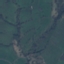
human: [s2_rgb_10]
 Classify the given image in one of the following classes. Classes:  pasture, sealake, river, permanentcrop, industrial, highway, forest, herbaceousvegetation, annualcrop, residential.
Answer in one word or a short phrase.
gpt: Pasture